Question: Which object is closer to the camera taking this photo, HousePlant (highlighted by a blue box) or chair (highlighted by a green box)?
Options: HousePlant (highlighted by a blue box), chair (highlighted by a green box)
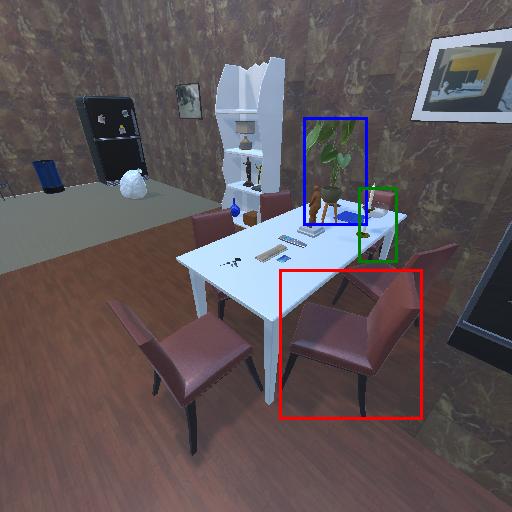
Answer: HousePlant (highlighted by a blue box)